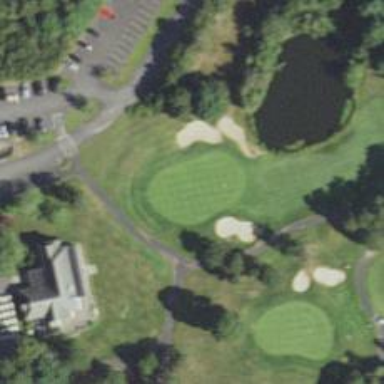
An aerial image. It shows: View of golf hole.